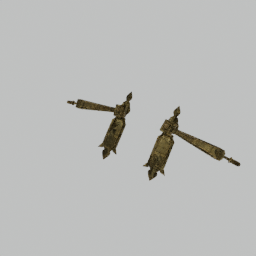
Label: mechanical